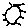
Label: sun